高二 · 度量几何学
如图, 在 $\triangle A B C$ 中, $A B=2, A C=3, \angle B A C=60^{\circ}, \overrightarrow{D B}=2 \overrightarrow{A D}$,

$\overrightarrow{C E}=2 \overrightarrow{E B}$

(1) 求 $C D$ 的长;

(2) 求 $\overrightarrow{A B} \cdot \overrightarrow{D E}$ 的值.
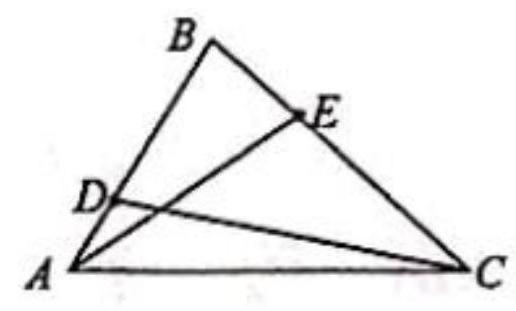
答案: (1) $\frac{\sqrt{67}}{3}$; (2) $\frac{7}{3}$.
解析: (1) $\because \overrightarrow{D B}=2 \overrightarrow{A D}, \therefore \overrightarrow{A D}=\frac{1}{3} \overrightarrow{A B}, \therefore \overrightarrow{C D}=\overrightarrow{A D}-\overrightarrow{A C}=\frac{1}{3} \overrightarrow{A B}-\overrightarrow{A C}$,

$\because A B=2, A C=3, \angle B A C=60^{\circ}, \therefore \overrightarrow{A B} \cdot \overrightarrow{A C}=|\overrightarrow{A B}| \cdot|\overrightarrow{A C}| \cos 60^{\circ}=2 \times 3 \times \frac{1}{2}=3$,

$\because \overrightarrow{C D}^{2}=\left(\frac{1}{3} \overrightarrow{A B}-\overrightarrow{A C}\right)^{2}=\frac{1}{9} \overrightarrow{A B}^{2}-\frac{2}{3} \overrightarrow{A B} \cdot \overrightarrow{A C}+\overrightarrow{A C}^{2}=\frac{1}{9} \times 2^{2}-\frac{2}{3} \times 3+3^{2}$

$=\frac{67}{9}$,

$\therefore|\overrightarrow{C D}|=\sqrt{\frac{67}{9}}=\frac{\sqrt{67}}{3}$.

(2) $\because \overrightarrow{C E}=2 \overrightarrow{E B}, \quad \therefore \overrightarrow{B E}=\frac{1}{3} \overrightarrow{B C}$,

$\overrightarrow{D E}=\overrightarrow{D B}+\overrightarrow{B E}=\frac{2}{3} \overrightarrow{A B}+\frac{1}{3} \overrightarrow{B C}=\frac{2}{3} \overrightarrow{A B}+\frac{1}{3}(\overrightarrow{A C}-\overrightarrow{A B})=\frac{1}{3} \overrightarrow{A B}+\frac{1}{3} \overrightarrow{A C}$,

$\therefore \overrightarrow{A B} \cdot \overrightarrow{D E}=\overrightarrow{A B} \cdot\left(\frac{1}{3} \overrightarrow{A B}+\frac{1}{3} \overrightarrow{A C}\right)=\frac{1}{3} \overrightarrow{A B}^{2}+\frac{1}{3} \overrightarrow{A B} \cdot \overrightarrow{A C}=\frac{1}{3} \times 2^{2}+\frac{1}{3} \times 3=\frac{7}{3}$.